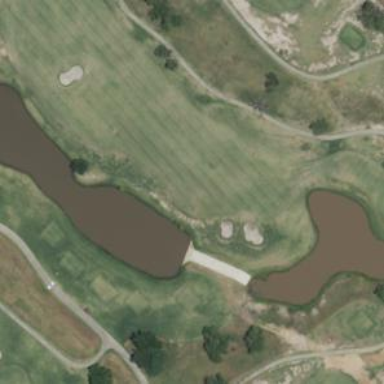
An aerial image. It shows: Golf hole.